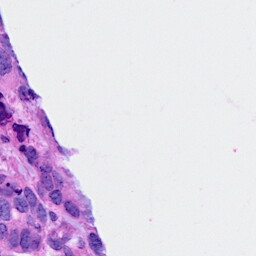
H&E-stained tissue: Breast